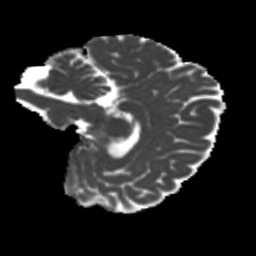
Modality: MD
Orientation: sagittal
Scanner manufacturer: siemens
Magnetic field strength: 3 T
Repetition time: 4 s
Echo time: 0.0594 s